Interaction volume radius: 10 \u00c5
Interaction volume height: 15 \u00c5
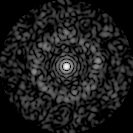
Disorder parameter: 0.8574